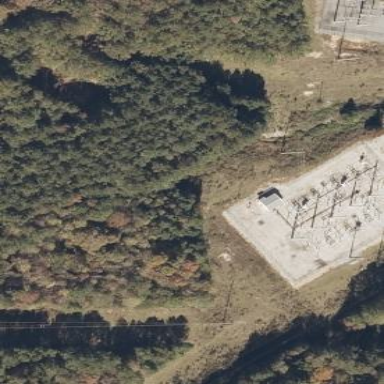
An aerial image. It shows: Power substation with fence around it. The substation is used for switching.